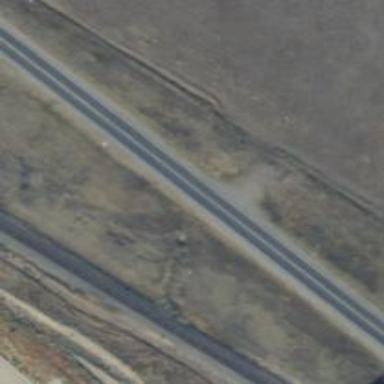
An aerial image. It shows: Secondary road with asphalt surface.